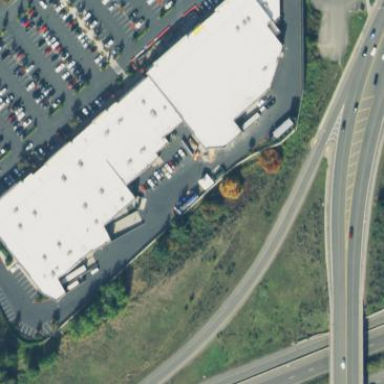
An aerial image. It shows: Commercial building.